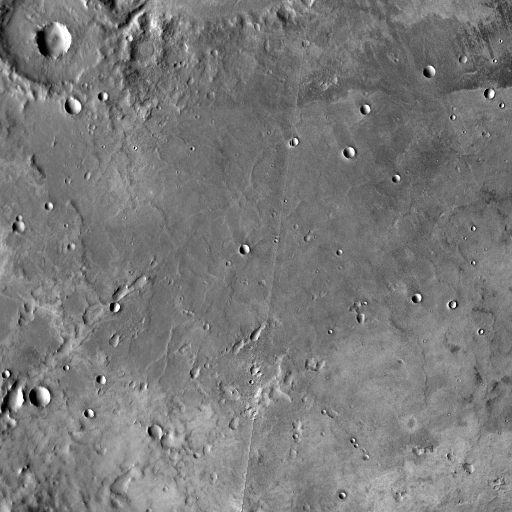
Crater classes present: Background, Other, Buried, Secondary